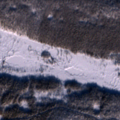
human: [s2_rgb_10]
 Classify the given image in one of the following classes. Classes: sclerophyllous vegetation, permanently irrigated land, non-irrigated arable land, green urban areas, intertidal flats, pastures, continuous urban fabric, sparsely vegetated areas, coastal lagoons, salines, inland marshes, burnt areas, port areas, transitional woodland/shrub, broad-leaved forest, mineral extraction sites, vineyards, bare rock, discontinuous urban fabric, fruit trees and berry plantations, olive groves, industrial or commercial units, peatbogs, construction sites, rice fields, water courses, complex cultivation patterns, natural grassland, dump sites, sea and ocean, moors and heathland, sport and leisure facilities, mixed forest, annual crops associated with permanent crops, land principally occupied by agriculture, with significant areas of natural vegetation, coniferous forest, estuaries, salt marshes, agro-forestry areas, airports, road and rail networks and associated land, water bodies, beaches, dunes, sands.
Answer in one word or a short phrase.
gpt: coniferous forest, mixed forest, peatbogs